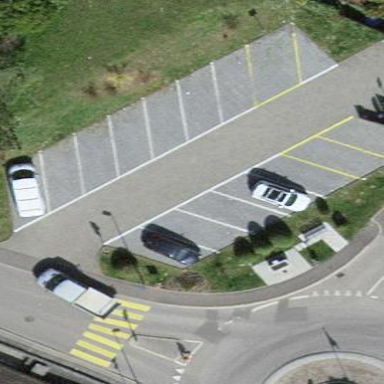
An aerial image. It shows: Parking area with surface.